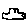
Label: car